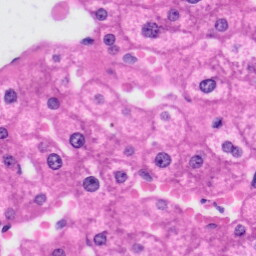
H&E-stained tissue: Liver